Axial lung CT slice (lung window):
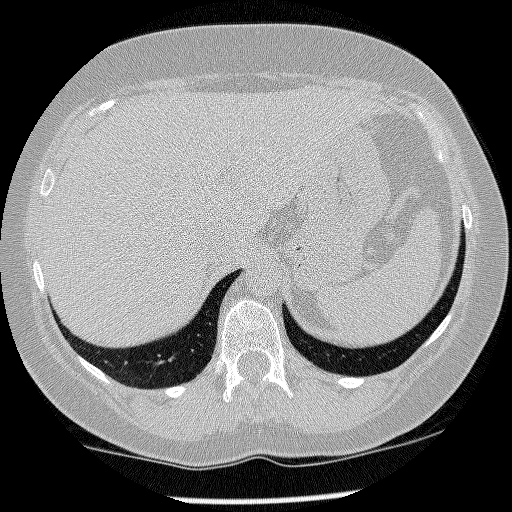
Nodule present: no